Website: crate-barrel
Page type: review-order
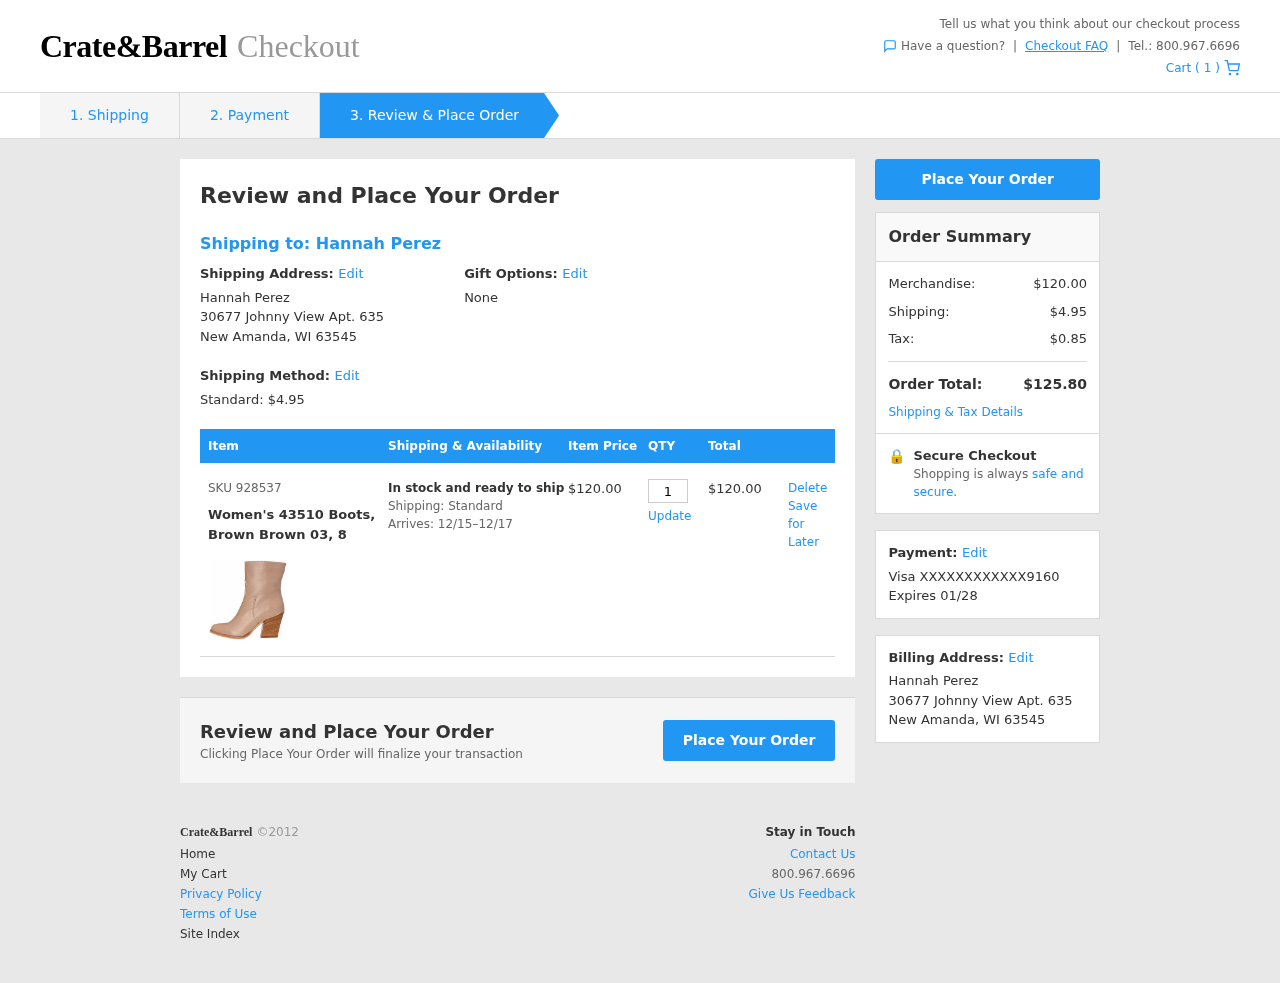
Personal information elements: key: PII_CARD_LAST4
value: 9160
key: PII_CARD_TYPE
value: Visa
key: PII_FULLNAME
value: Hannah Perez
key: PII_FULLNAME2
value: Hannah Perez
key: PII_STREET
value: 30677 Johnny View Apt. 635
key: PII_CITY2
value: New Amanda
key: PII_STATE_ABBR2
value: WI
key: PII_POSTCODE
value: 63545
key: PII_POSTCODE_FULL
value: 63545
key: PII_POSTCODE_NUMERIC
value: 63545
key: PII_CARD_EXPIRY
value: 01/28
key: PII_FULLNAME3
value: Hannah Perez
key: PII_CITY3
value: New Amanda
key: PII_STATE_ABBR3
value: WI
Product elements: key: PRODUCT1_NAME
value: Women's 43510 Boots, Brown Brown 03, 8
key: PRODUCT1_PRICE
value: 120
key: PRODUCT1_QUANTITY
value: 1
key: PRODUCT1_SKU
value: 928537
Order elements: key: ORDER_NUM_ITEMS
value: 1
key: ORDER_SHIPPING_COST
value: $4.95
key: ORDER_DELIVERY_DATE
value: Arrives: 12/15–12/17
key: ORDER_SUBTOTAL
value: $120.00
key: ORDER_SUBTOTAL2
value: $120.00
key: ORDER_SHIPPING_COST2
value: $4.95
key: ORDER_TAX
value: $0.85
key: ORDER_TOTAL
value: $125.80